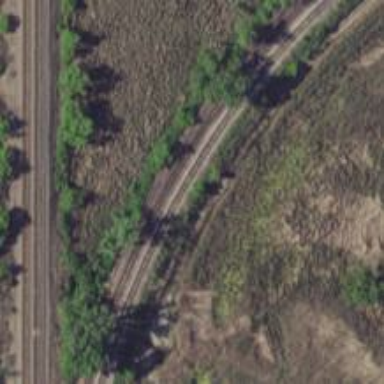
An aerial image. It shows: Railway siding with rails.